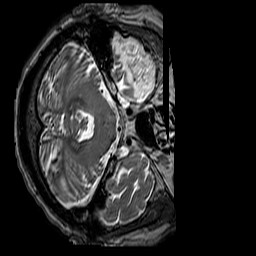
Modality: T2w
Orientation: axial
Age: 80
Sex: male
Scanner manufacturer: siemens
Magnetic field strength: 3 T
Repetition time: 3.2 s
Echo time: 0.212 s